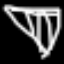
Label: diamond